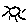
Label: sun